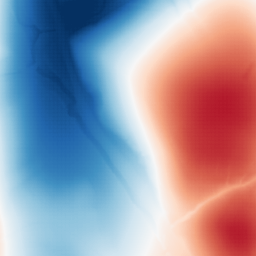
Category: trend_removal
Decomposition family: polynomial
Decomposition parameters: degree: 3
Upsampling method: sinc_hamming
Upsampling parameters: scale: 4
kernel_size: 8
Upsampling scale: 4